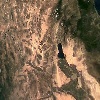
Label: land